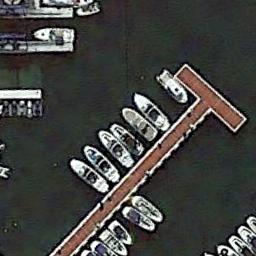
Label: harbor